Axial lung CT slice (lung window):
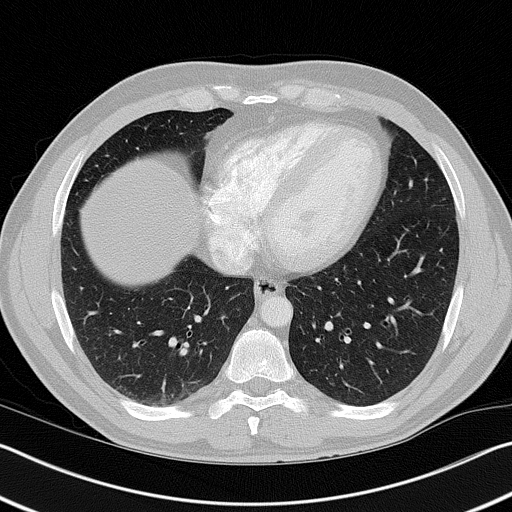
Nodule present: no